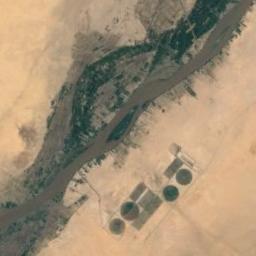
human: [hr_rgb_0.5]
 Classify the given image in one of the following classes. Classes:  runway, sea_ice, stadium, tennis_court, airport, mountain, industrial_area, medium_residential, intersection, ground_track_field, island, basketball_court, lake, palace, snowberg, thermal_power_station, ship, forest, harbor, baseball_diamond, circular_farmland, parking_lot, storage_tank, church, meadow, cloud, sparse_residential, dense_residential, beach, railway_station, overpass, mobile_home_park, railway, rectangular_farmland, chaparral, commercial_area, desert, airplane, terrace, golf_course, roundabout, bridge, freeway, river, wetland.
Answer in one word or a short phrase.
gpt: river